Question: I use 'ActionBarSherlock' on my app compiled with 'Android 4.0.3'.
When testing on my device running 'JellyBean 4.2.1', I can see the overflow icon both in the 'ActionBar' and in the bottom 'buttons' bar.
See 'Screenshot'.
How can the bottom 'overflow' button be removed?

: Both buttons work!
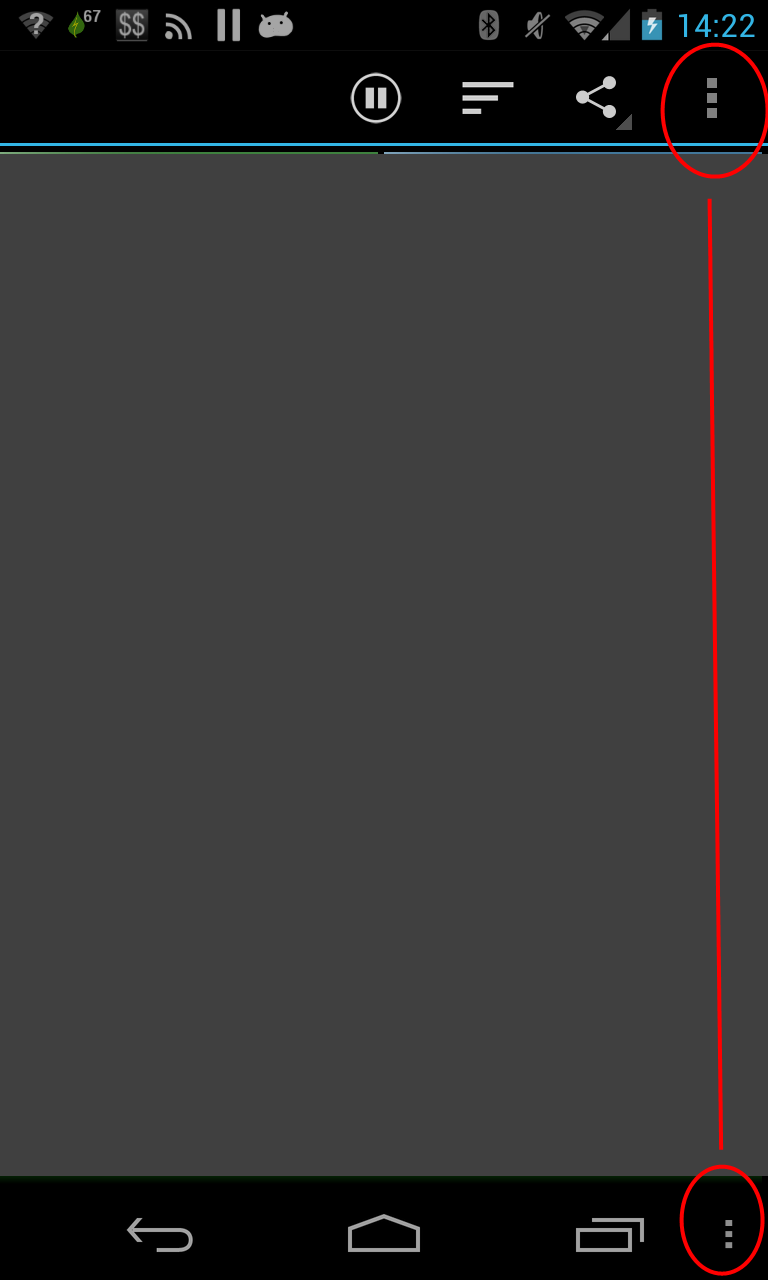
Answer: Increase your 'android:targetSdkVersion' to '14' or higher, as I outline in <URL>.